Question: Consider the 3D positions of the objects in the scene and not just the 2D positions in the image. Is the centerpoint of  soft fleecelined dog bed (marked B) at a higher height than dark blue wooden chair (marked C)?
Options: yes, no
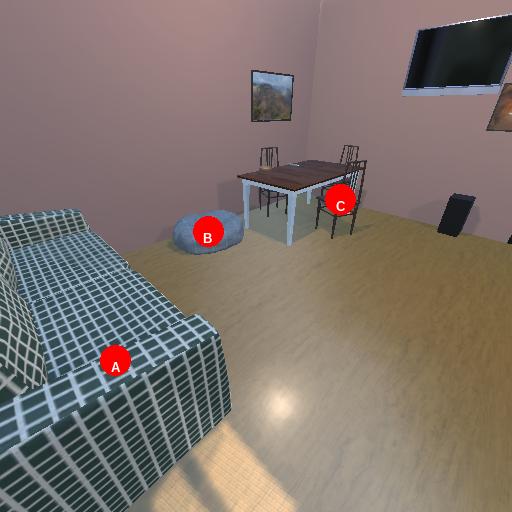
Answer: yes